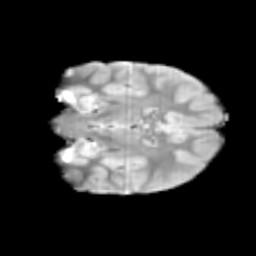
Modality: T2w
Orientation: coronal
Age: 9
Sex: female
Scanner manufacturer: siemens
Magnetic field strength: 3 T
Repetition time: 3.8 s
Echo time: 0.07 s